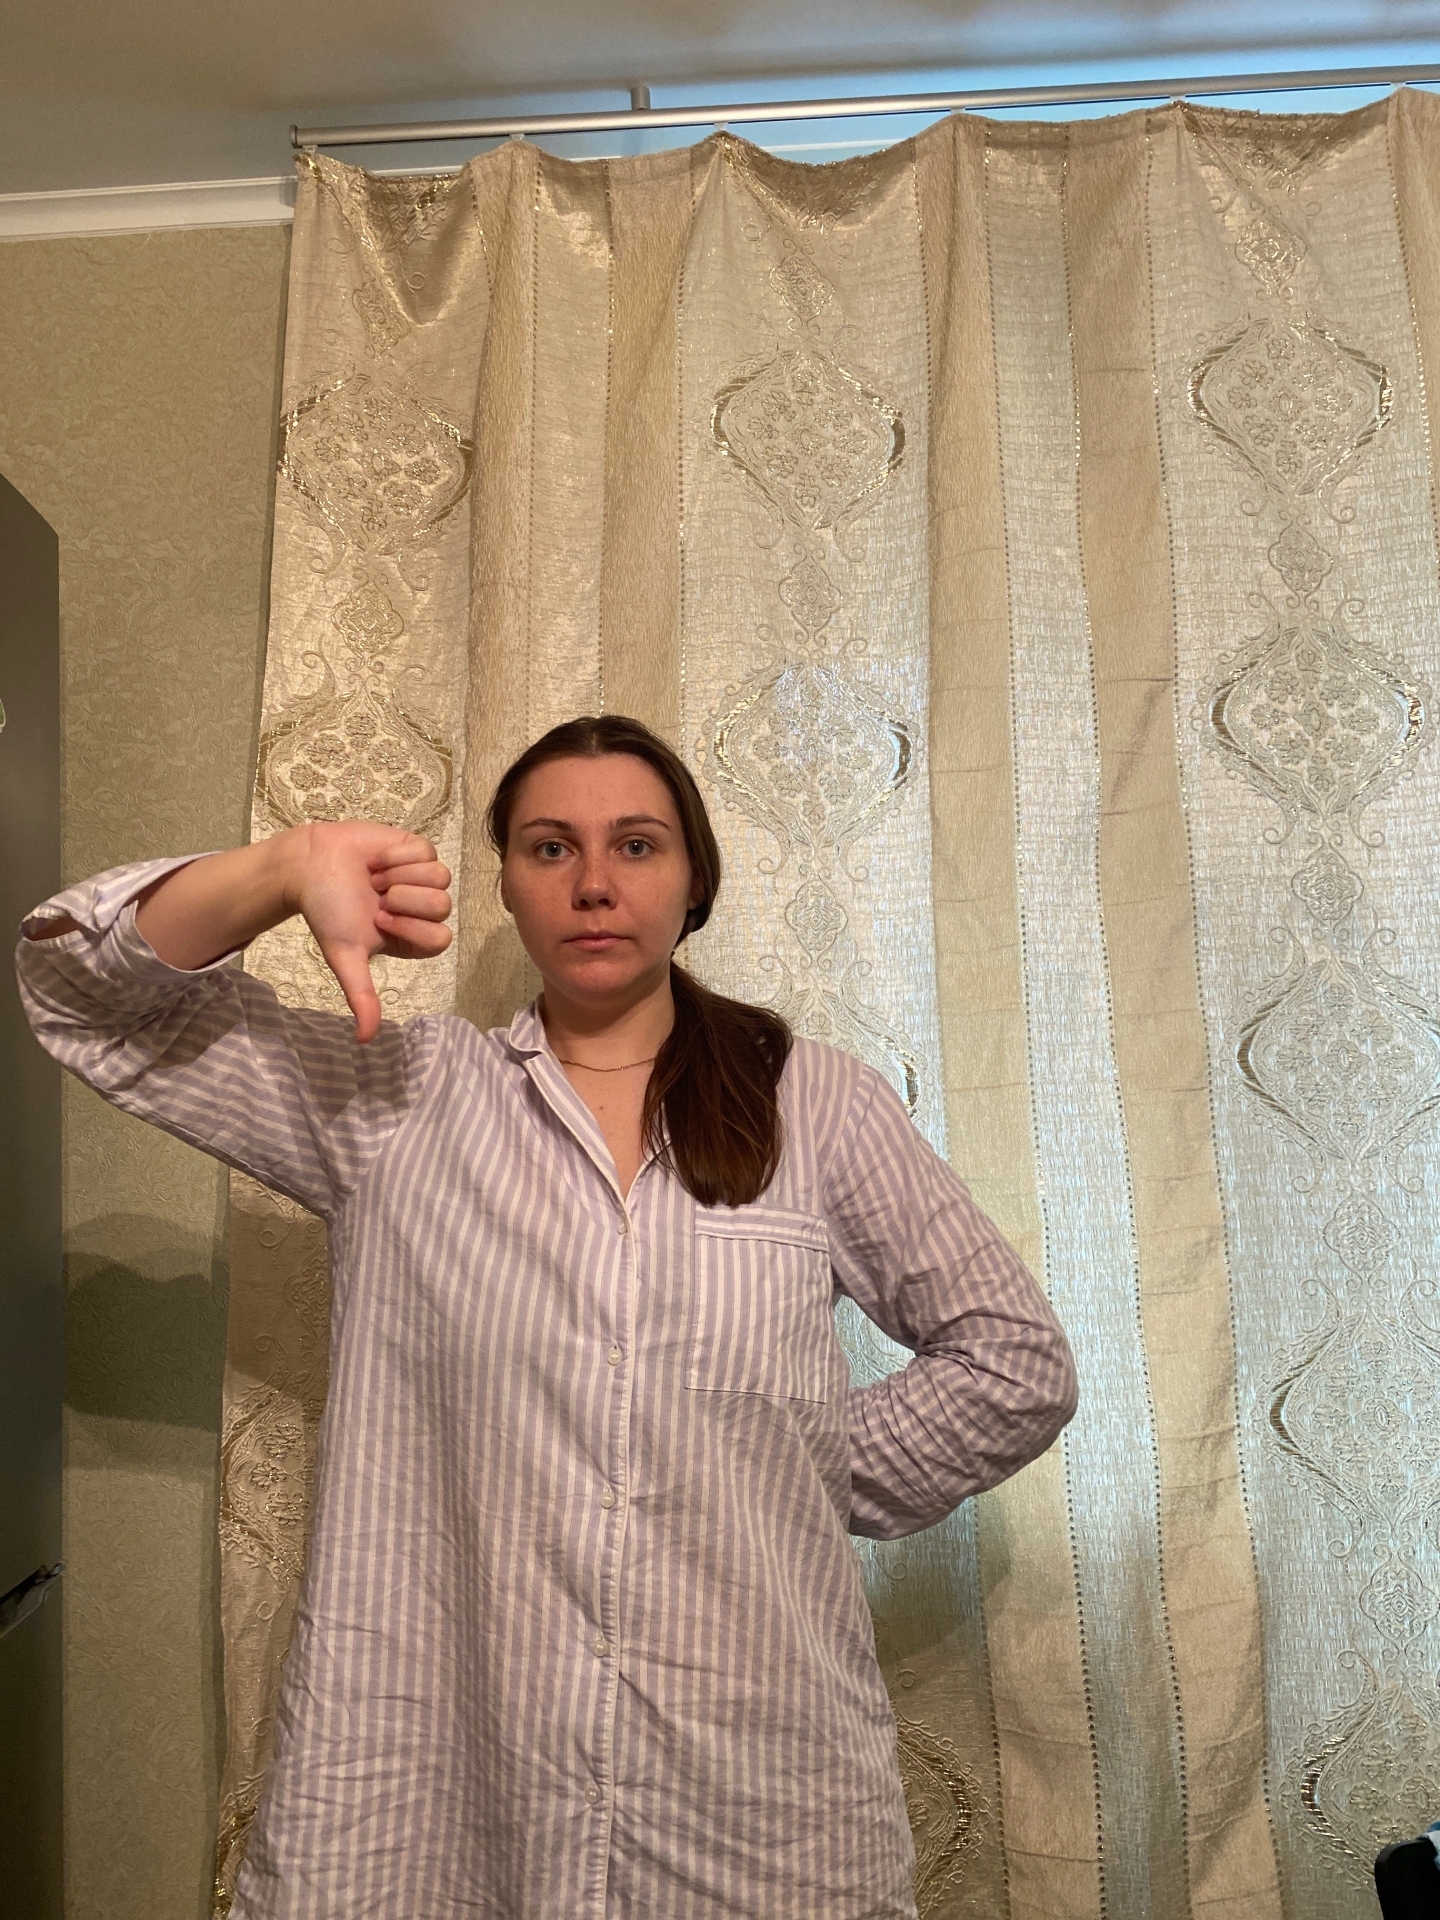
Label: clear